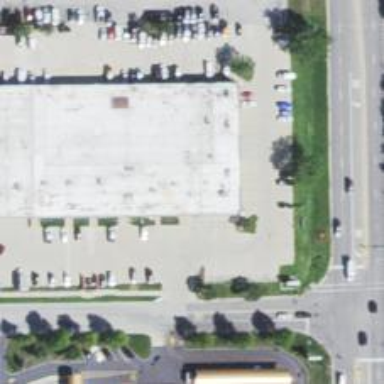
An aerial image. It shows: Convenience shop.